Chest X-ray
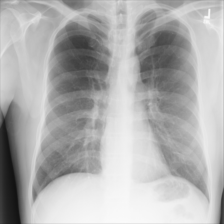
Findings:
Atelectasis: positive
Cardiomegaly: negative
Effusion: negative
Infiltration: negative
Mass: negative
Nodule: negative
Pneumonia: negative
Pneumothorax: negative
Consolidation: negative
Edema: negative
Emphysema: negative
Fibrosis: negative
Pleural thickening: negative
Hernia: negative